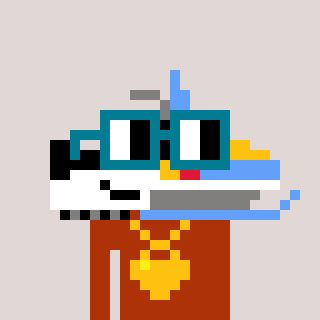
a pixel art character with square dark green glasses, a snowmobile-shaped head and a hotbrown-colored body on a warm background